Question: I'm trying to set the next input in the dom to read only but am going wrong.
Heres the jQuery:
'''
$('select.expense-code').change(function(e) {
// If expense code is travel mileage
if ($(this).val() == '5') {
// Set miles to read only
var currentRowAmount = $(e.target).next("input.amount");
currentRowAmount.attr('readonly', true);
}
});
'''
Heres that part of the dom:

I've tried just setting the bg colour etc but nothing works, I'm sure its down to the .next() bit but need a prod in the right direction. Console.log() just gives you [].
Thanks in advance
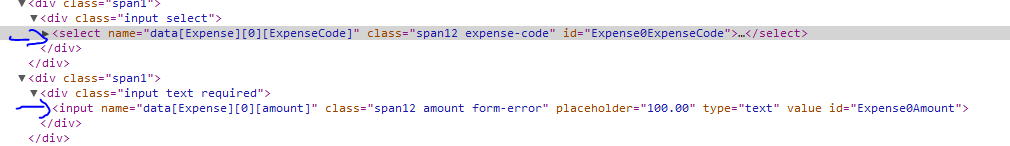
Answer: '.next()' grabs the immediate next sibling, it doesn't search for anything, the filter argument is just to make sure that the next sibling is within the filter.
from the <URL>:
> Description: Get the immediately following sibling of each element in
the set of matched elements. If a selector is provided,
Since you already have id on the target, you can just do:
'''
// current id ($(this).prop('id')) is Expense0ExpenseCode
var curId = $(this).prop('id');
// you are targetting Expense0Amount, which has the same Expense0 as the prefix
// so replace the suffix (ExpenseCode -> Amount):
var targetId = curId.replace('ExpenseCode', 'Amount');
// do the prop change
$('#' + targetId).prop('readonly', true);
'''
The one liner:
'''
$('#' + $(this).prop('id').replace('ExpenseCode', 'Amount')).prop('readonly', true);
'''